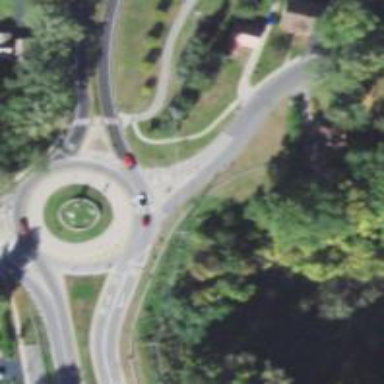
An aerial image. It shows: Roundabout junction on primary highway. It is part of expressway.